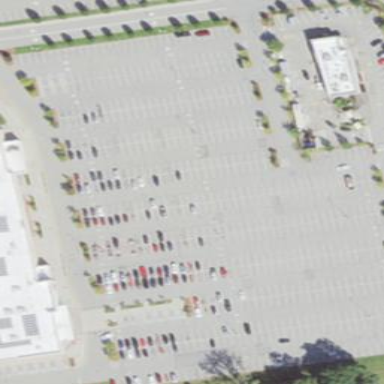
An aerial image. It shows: Parking area with asphalt surface.